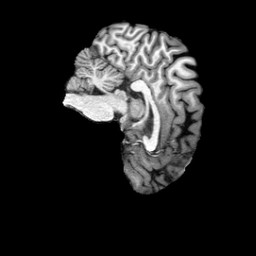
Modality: T1w
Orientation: sagittal
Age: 18
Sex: male
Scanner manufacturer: siemens
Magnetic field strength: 3 T
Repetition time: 2.5 s
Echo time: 0.00222 s